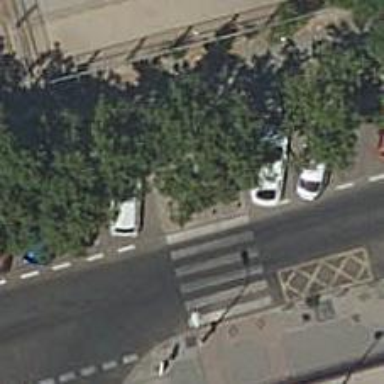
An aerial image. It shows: Sidewalk along the footway.